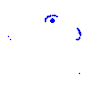
Particle: proton